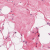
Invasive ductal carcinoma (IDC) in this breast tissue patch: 0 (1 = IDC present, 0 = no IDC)